Field crop: maize
Growth stage: 2
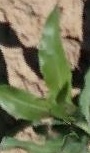
Species: maize